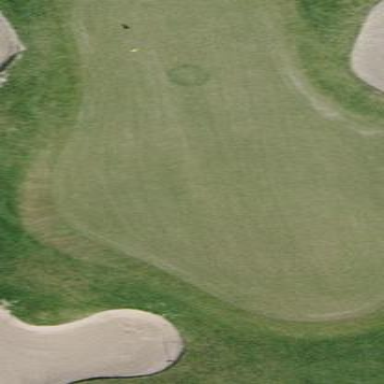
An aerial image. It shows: Picturesque green golfing area with grass land use.